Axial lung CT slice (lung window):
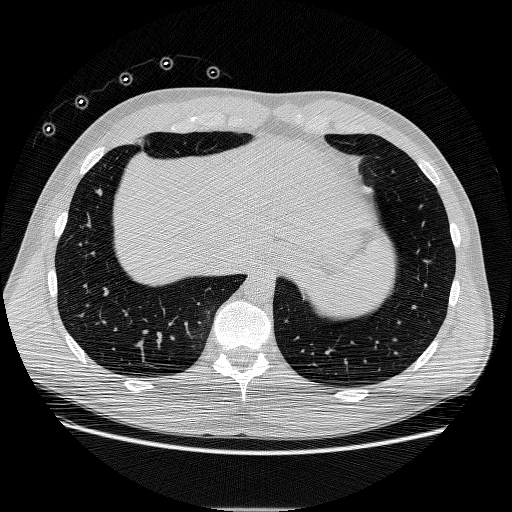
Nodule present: yes
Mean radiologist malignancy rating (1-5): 2.5